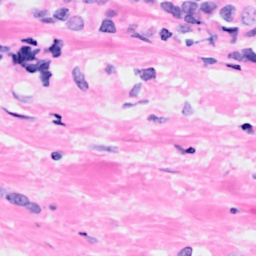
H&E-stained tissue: Breast